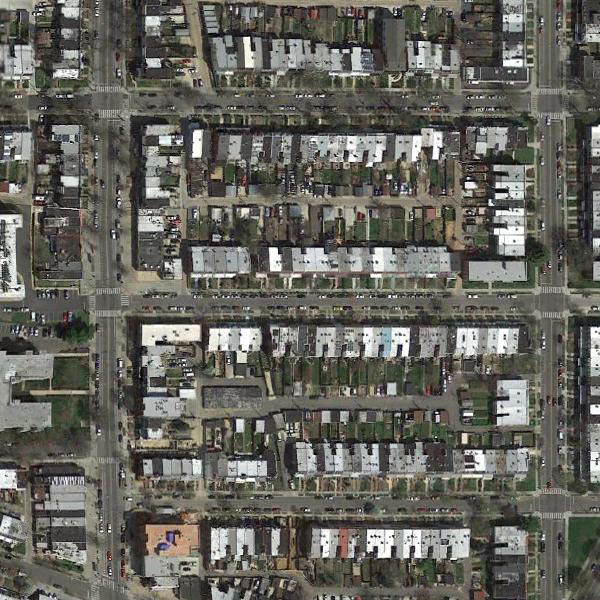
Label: DenseResidential